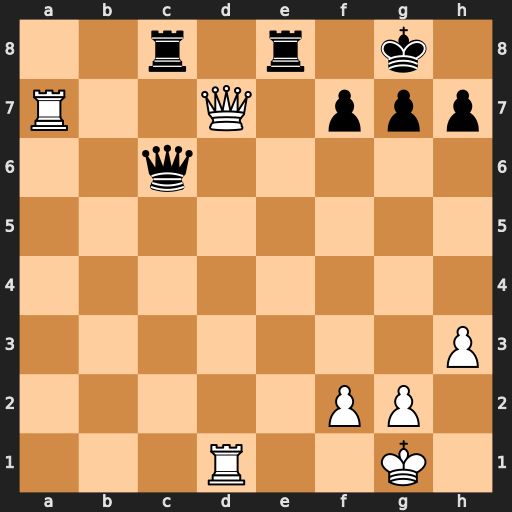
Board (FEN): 2r1r1k1/R2Q1ppp/2q5/8/8/7P/5PP1/3R2K1
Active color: w
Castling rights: -
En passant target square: -
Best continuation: Qxf7+ Kh8 Qxg7#